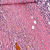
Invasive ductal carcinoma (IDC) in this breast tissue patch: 0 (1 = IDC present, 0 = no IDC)